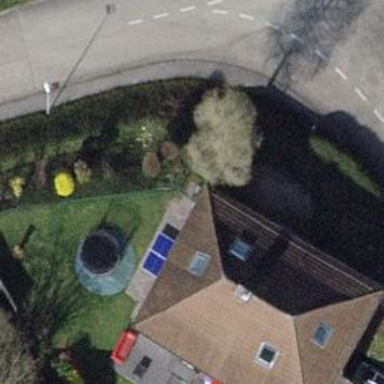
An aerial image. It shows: Garden with trees.